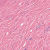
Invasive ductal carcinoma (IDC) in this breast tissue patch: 0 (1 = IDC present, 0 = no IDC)